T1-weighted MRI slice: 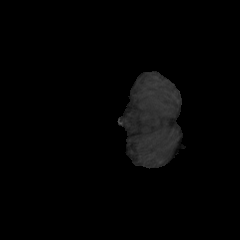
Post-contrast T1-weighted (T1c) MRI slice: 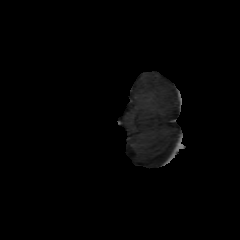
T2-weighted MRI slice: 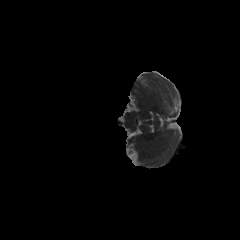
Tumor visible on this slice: no